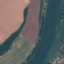
Land use / land cover class: River